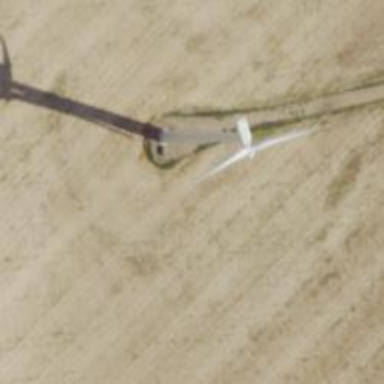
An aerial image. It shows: Wind generator with horizontal axis. The generator is wind turbine.